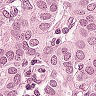
Metastatic tissue present: yes